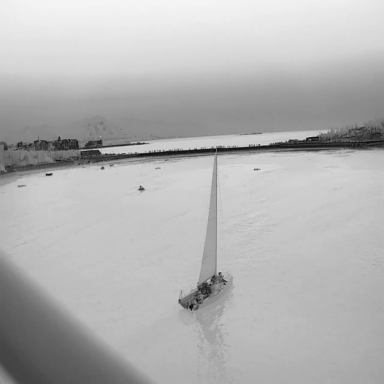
There are three objects shown in the infrared image, including a sailboat, a canoe, and a bulk_carrier.